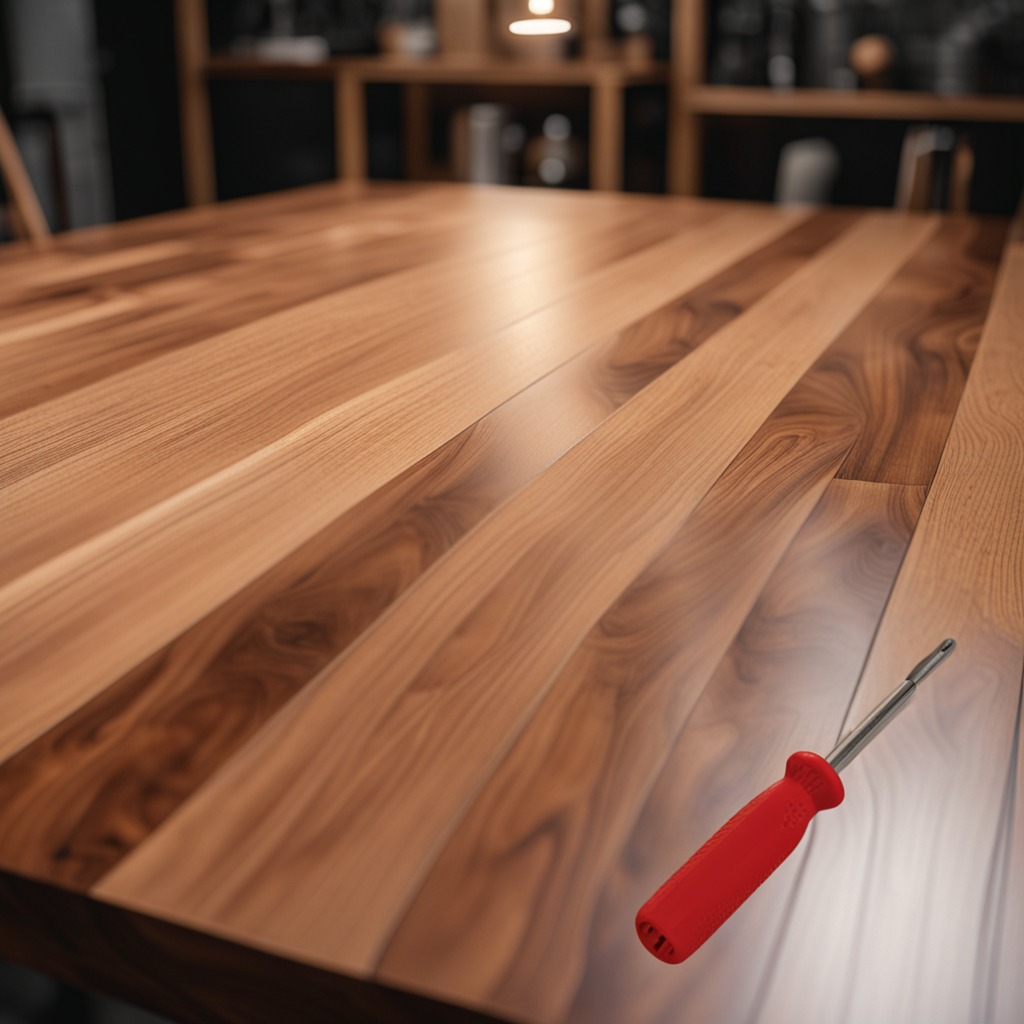
A screwdriver is lying on a wooden table in a carpentry studio.